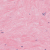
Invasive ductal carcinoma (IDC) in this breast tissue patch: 0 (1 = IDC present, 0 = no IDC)